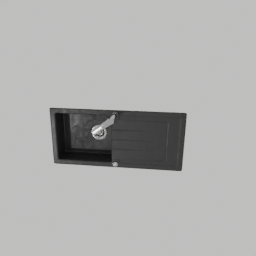
Label: appliances